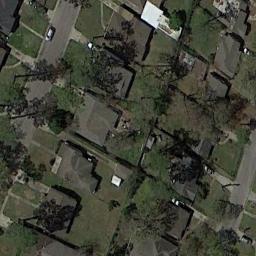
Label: medium_residential